Field crop: tomato
Growth stage: 1
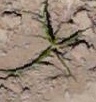
Species: cyperus